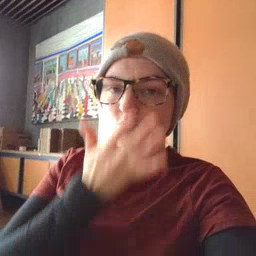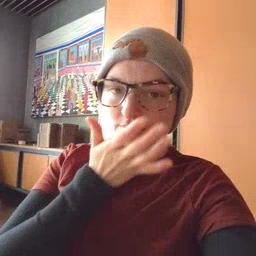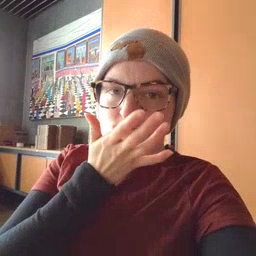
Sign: grass